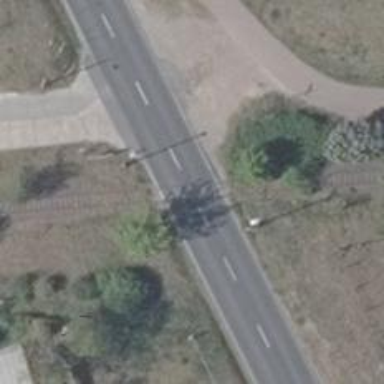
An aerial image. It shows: Railway level crossing.